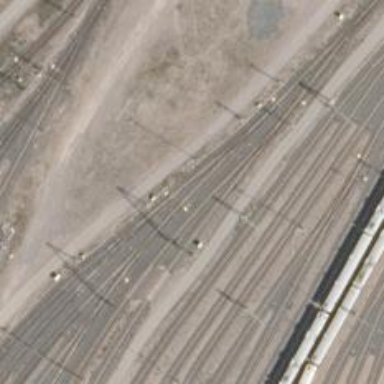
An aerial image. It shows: Rail yard with electrified contact lines for railway operations.